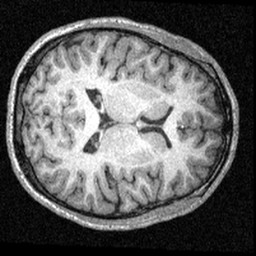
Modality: T1w
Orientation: axial
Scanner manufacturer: siemens
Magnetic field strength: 3 T
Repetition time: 1.57 s
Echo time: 0.00304 s